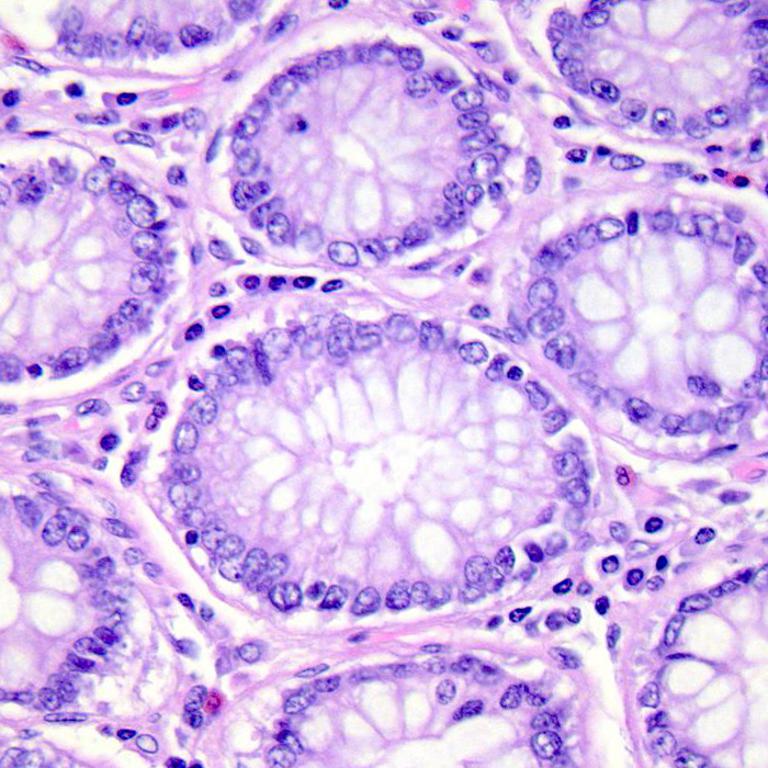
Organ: colon
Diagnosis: benign